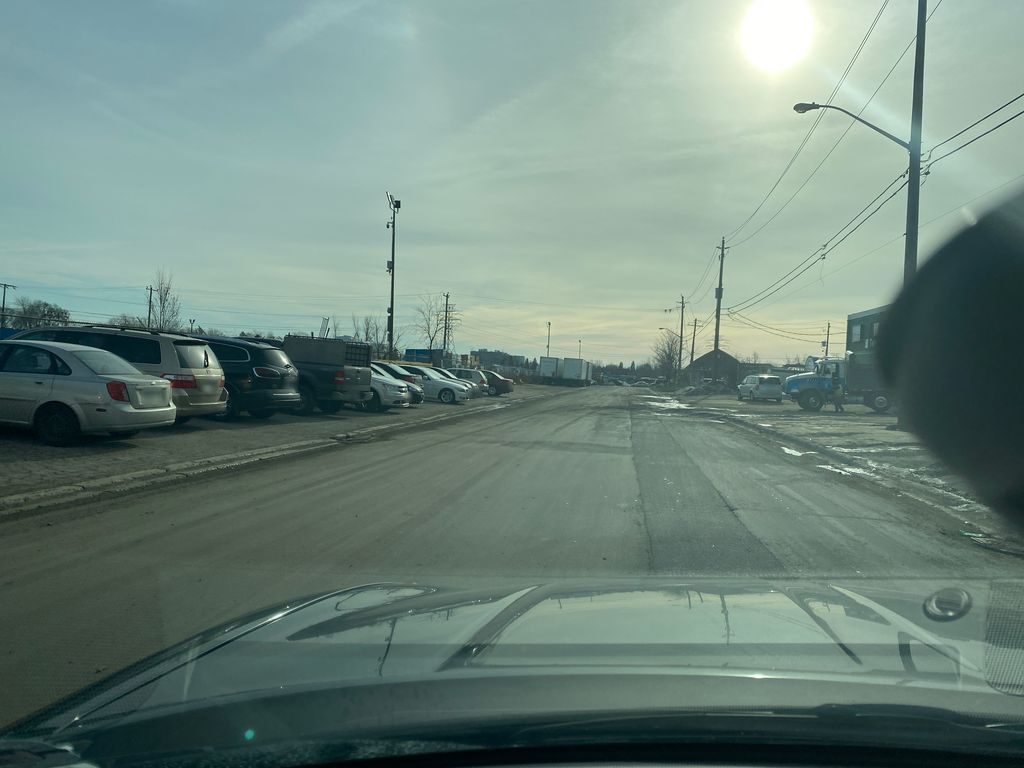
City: toronto